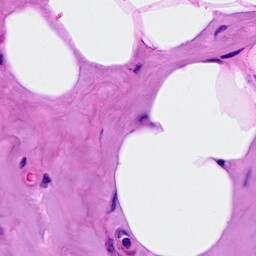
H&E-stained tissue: Breast